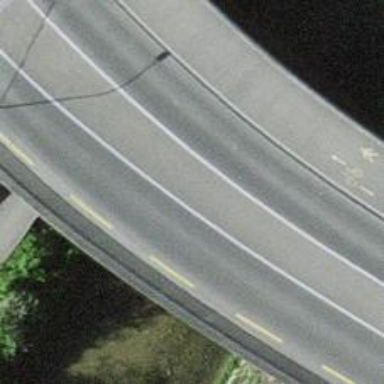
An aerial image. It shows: Secondary road with bridge.